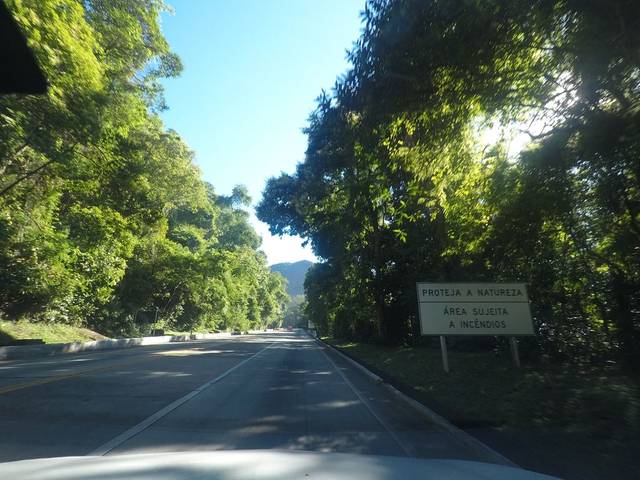
Region: Brazil
Coordinates: -22.501, -43.0